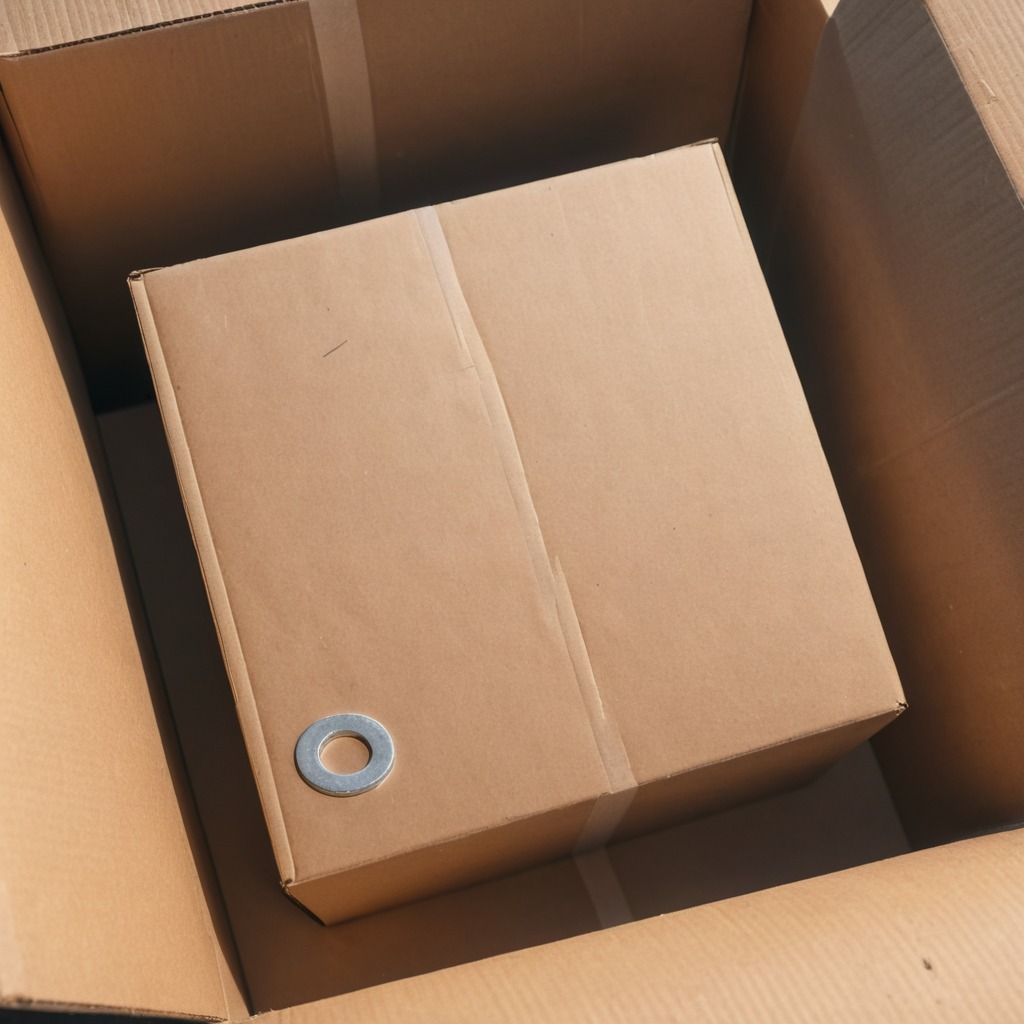
A flat metal washer is lying on the clean dry cardboard box surface in an outdoor workshop during daytime bright natural light soft shadows slightly creased but